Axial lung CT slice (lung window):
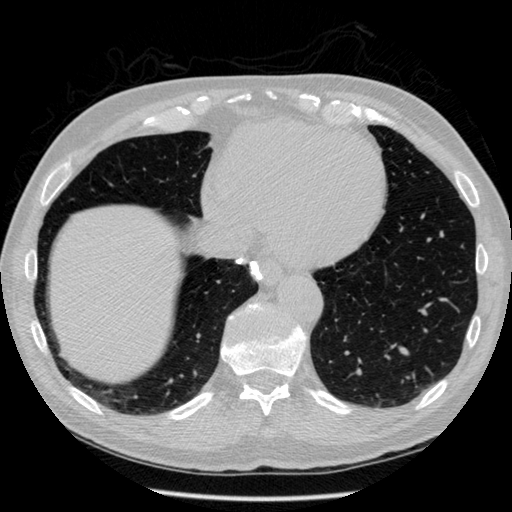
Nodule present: yes
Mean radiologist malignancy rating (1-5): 1